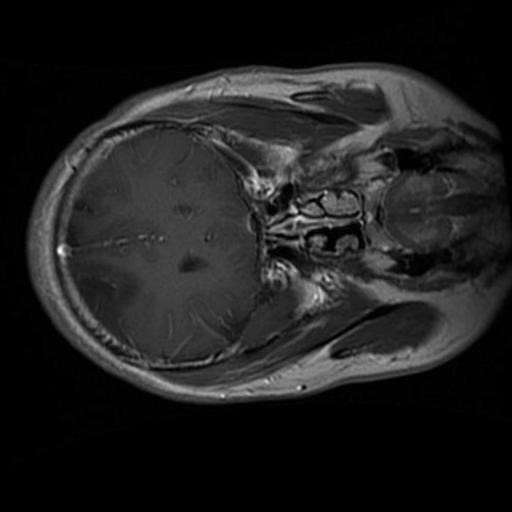
Label: brain_glioma